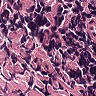
Metastatic tissue present: no